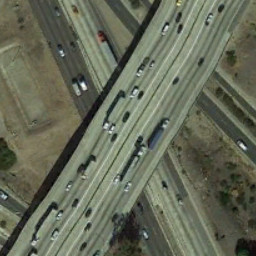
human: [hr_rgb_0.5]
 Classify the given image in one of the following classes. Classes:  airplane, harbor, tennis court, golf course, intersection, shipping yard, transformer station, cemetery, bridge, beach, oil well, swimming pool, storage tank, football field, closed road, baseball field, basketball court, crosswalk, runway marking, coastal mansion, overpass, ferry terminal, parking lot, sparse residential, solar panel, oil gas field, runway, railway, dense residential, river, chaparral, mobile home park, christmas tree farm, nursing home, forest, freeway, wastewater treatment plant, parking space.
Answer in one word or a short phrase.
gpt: overpass